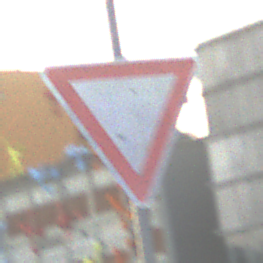
Verkehrszeichen: VorfahrtGewaehren
Umgebung: Outdoor, Urban
Tageszeit: SunriseSunset
Wetter: PartlyCloudy
Licht: Natural
Jahreszeit: NotSpecified
Kontrast: LowContrast